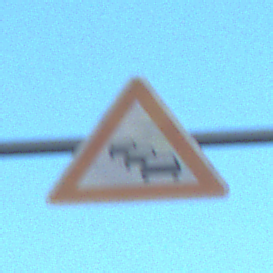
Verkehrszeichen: Stau
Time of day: SunriseSunset
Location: Outdoor (Nature)
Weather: PartlyCloudy
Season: NotSpecified
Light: Natural